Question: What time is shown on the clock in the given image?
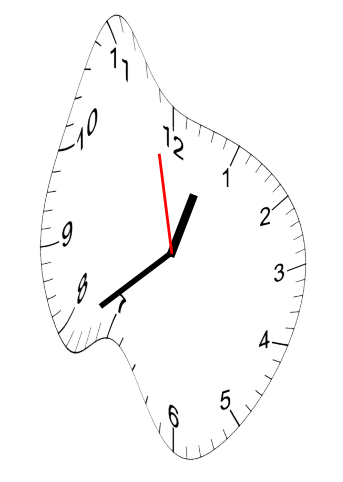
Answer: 12:38:58